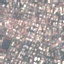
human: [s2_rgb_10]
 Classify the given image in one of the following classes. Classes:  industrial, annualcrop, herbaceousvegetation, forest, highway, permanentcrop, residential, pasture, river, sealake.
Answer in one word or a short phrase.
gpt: Residential